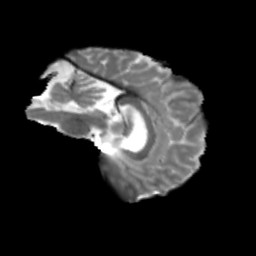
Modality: T2w
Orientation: sagittal
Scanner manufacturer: siemens
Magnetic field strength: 3 T
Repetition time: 4 s
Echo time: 0.0594 s